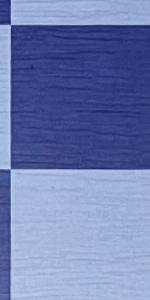
Label: Empty